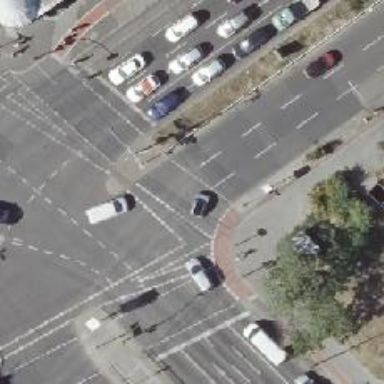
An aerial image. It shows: Asphalt footway with crossing controlled by traffic signals.